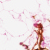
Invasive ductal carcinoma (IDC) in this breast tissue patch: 0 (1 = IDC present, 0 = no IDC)